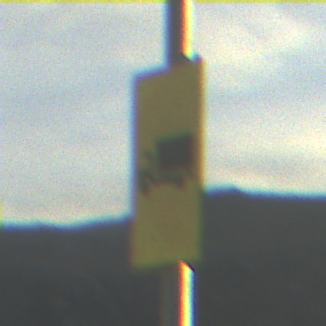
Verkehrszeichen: KFZZulaessigeGesamtmasse3Komma5TOhnePfeilsymbol
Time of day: SunriseSunset
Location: Outdoor (Nature)
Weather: PartlyCloudy
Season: Summer
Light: Natural